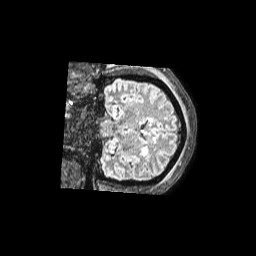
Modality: FLAIR
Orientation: coronal
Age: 46
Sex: female
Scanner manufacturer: philips
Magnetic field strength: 1.5 T
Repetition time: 4.8 s
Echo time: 0.3461 s